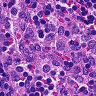
Metastatic tissue present: no